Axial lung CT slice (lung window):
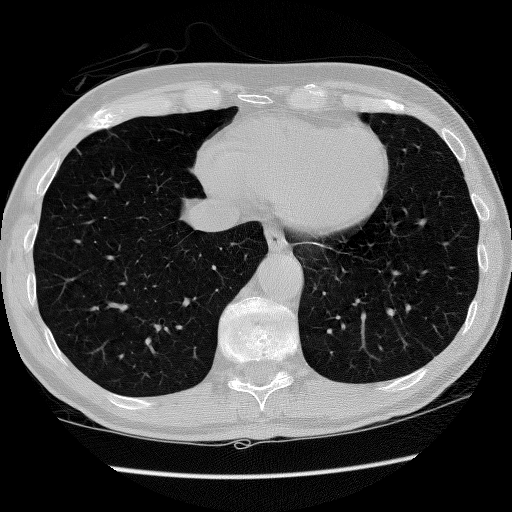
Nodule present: no